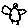
Label: bird